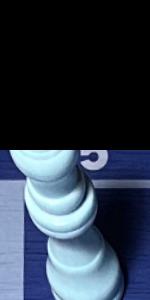
Label: King_White